Identify the transformations in the second image compared to the first.
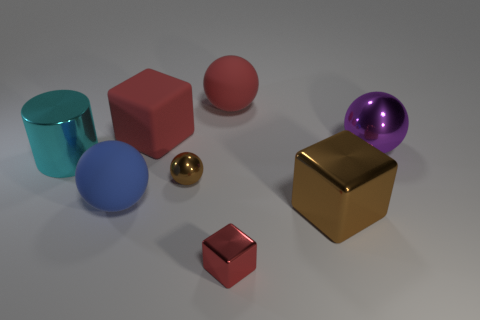
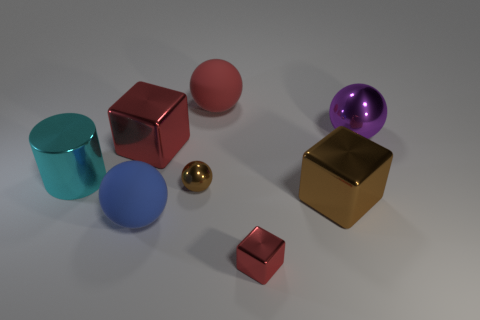
the big rubber cube became shiny
the matte block turned metal
the matte block became shiny
the large red matte block that is behind the large brown object turned metal
the large red matte cube that is on the left side of the red matte sphere became metal
the big red rubber block behind the blue ball turned metal